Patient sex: M
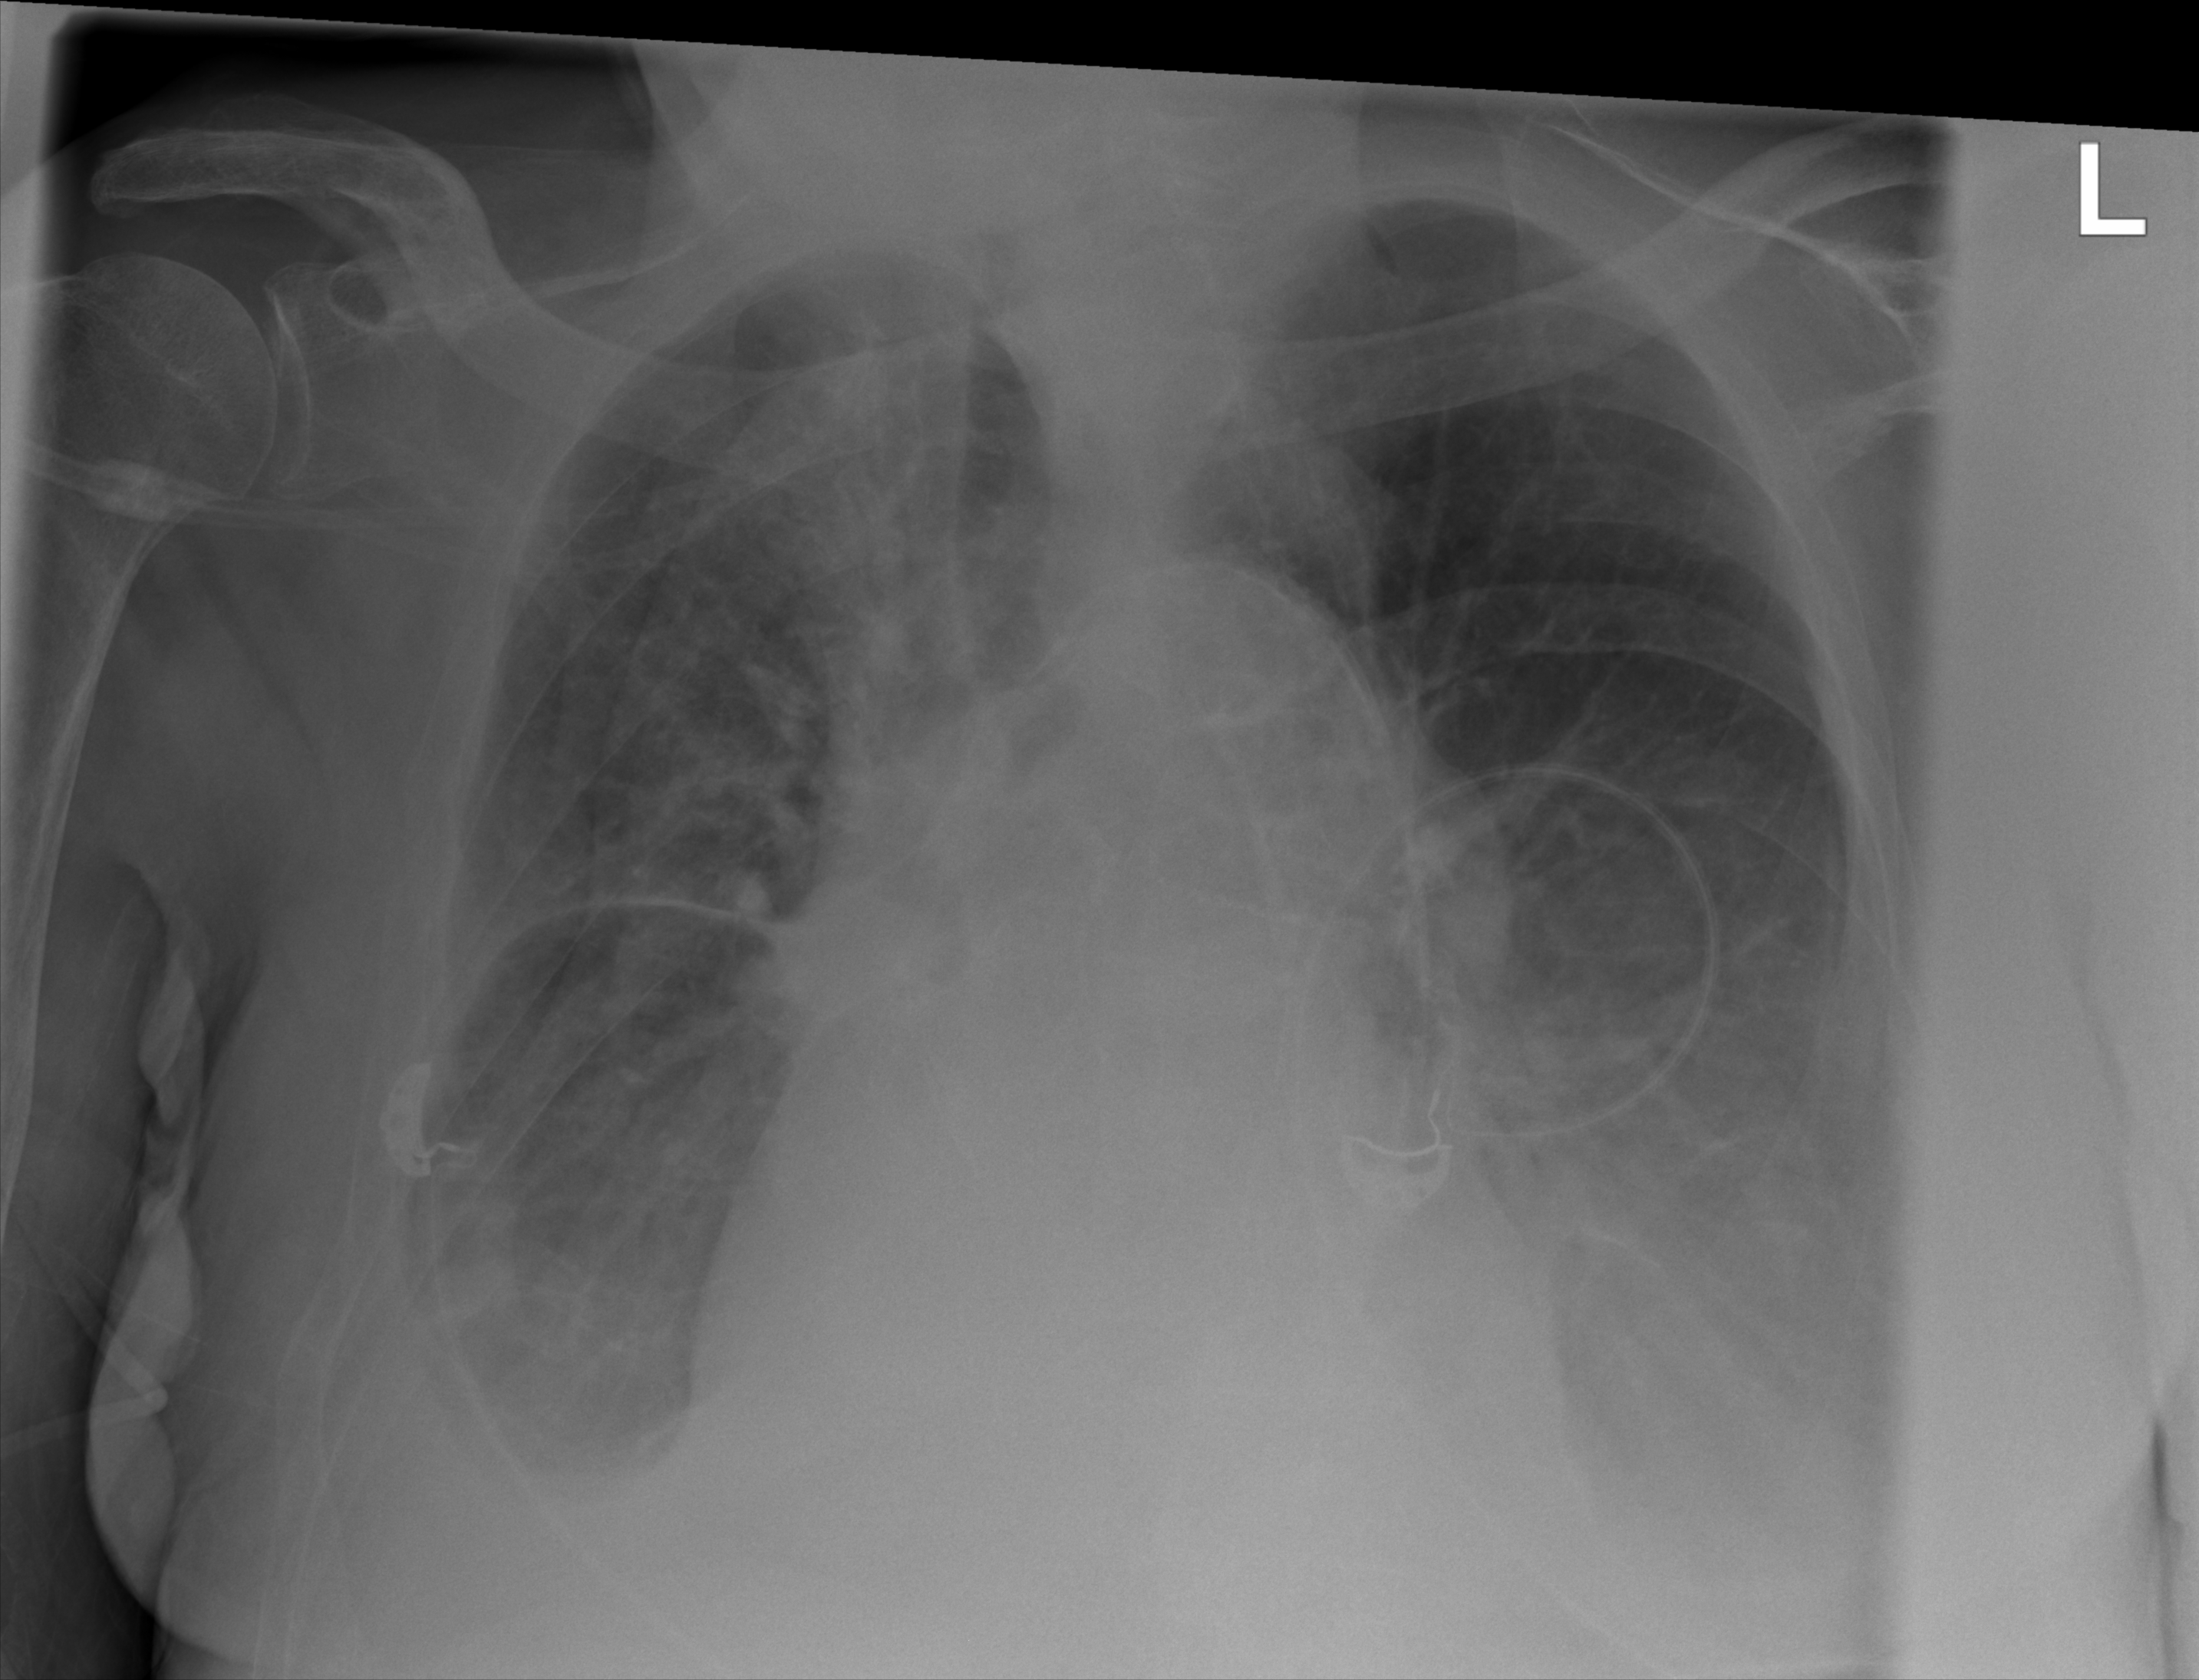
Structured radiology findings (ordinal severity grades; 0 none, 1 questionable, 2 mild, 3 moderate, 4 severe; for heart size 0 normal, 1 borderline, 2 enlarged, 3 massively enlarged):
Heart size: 0
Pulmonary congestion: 2
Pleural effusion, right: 3
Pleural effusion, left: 3
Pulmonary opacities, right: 2
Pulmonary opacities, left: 2
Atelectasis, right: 3
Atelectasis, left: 2